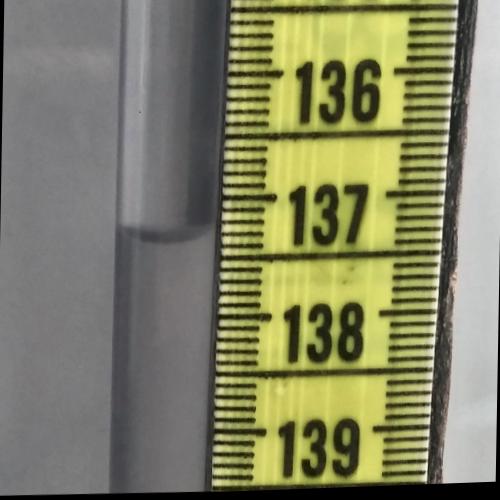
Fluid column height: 137.3 cm